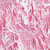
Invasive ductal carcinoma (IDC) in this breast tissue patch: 0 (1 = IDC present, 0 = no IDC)